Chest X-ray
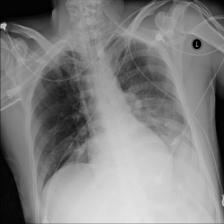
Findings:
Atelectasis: negative
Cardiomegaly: negative
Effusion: negative
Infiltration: negative
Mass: negative
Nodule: negative
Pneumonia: negative
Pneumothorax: negative
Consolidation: negative
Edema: negative
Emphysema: negative
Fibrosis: negative
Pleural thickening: negative
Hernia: negative